Question: I have two pages, each with a tableView in them. The first tableview leads to the second tableView when a cell is pressed via a push segue. I used "embed in" to apply a navigation controller to the first view controller which gives the second view a back button which works for 99% of the application. For some reason, if I scroll all the way down to the bottom of the second tableview and then press the back button, the application crashes with this error: 'Thread 1: EXC_BAD_ACCESS'. The backtrace from the console is this:
'''
(lldb) bt
* thread #1: tid = 0x9517c, 0x000000011115a00b libobjc.A.dylib'objc_msgSend + 11, queue = 'com.apple.main-thread', stop reason = EXC_BAD_ACCESS (code=EXC_I386_GPFLT)
frame #0: 0x000000011115a00b libobjc.A.dylib'objc_msgSend + 11
frame #1: 0x000000010ff1f462 UIKit'-[UIScrollView(UIScrollViewInternal) _notifyDidScroll] + 56
frame #2: 0x000000010ff0fa42 UIKit'-[UIScrollView setContentOffset:] + 645
frame #3: 0x000000010ff79b5f UIKit'-[UITableView setContentOffset:] + 362
frame #4: 0x000000010ff24360 UIKit'-[UIScrollView(UIScrollViewInternal) _adjustContentOffsetIfNecessary] + 1445
frame #5: 0x000000010ff214ef UIKit'-[UIScrollView(UIScrollViewInternal) _stopScrollingNotify:pin:tramplingDragFlags:] + 417
frame #6: 0x000000010ff102d6 UIKit'-[UIScrollView removeFromSuperview] + 32
frame #7: 0x000000010fee9e39 UIKit'-[UIView dealloc] + 404
frame #8: 0x00000001111588cd libobjc.A.dylib'(anonymous namespace)::AutoreleasePoolPage::pop(void*) + 591
frame #9: 0x000000010f045da6 CoreFoundation'_CFAutoreleasePoolPop + 22
frame #10: 0x000000010f079ef3 CoreFoundation'__CFRunLoopRun + 2051
frame #11: 0x000000010f079486 CoreFoundation'CFRunLoopRunSpecific + 470
frame #12: 0x0000000113e329f0 GraphicsServices'GSEventRunModal + 161
frame #13: 0x000000010fe8b420 UIKit'UIApplicationMain + 1282
* frame #14: 0x000000010eb9122e appname'top_level_code + 78 at AppDelegate.swift:13
frame #15: 0x000000010eb9126a appname'main + 42 at AppDelegate.swift:0
frame #16: 0x000000011191d145 libdyld.dylib'start + 1
(lldb)
'''
If I scroll slightly up from the bottom of the second tableView, the program does not crash. The way I added the navigation controller was by clicking on the first view controller and using the "embed in" command. When the crash occurs, it takes me to the AppDelegate file as seen here:

What could be causing this program to crash in such a specific manner?
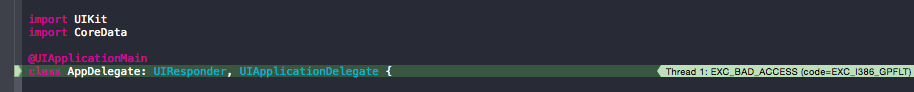
Answer: The error messages tells us that 'UIScrollView' (which is part of the TableView) is trying to send a message to its delegate, that delegate appears to be deallocated at that point in time.
It seems like the 'UITableView' is not being deallocated when you hit the back button, but the 'UIViewController' is.
A very similar question has been asked here: <URL>
A first step to track down this problem would be implementing the 'dealloc' method of your 'UIViewController' subclass and setting the 'delegate' of the 'UITableView' to nil.
You should also turn on Zombies (<URL> to get more information on which deallocated instance is receiving this message.